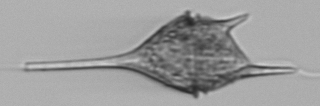
Label: Tripos_lineatus